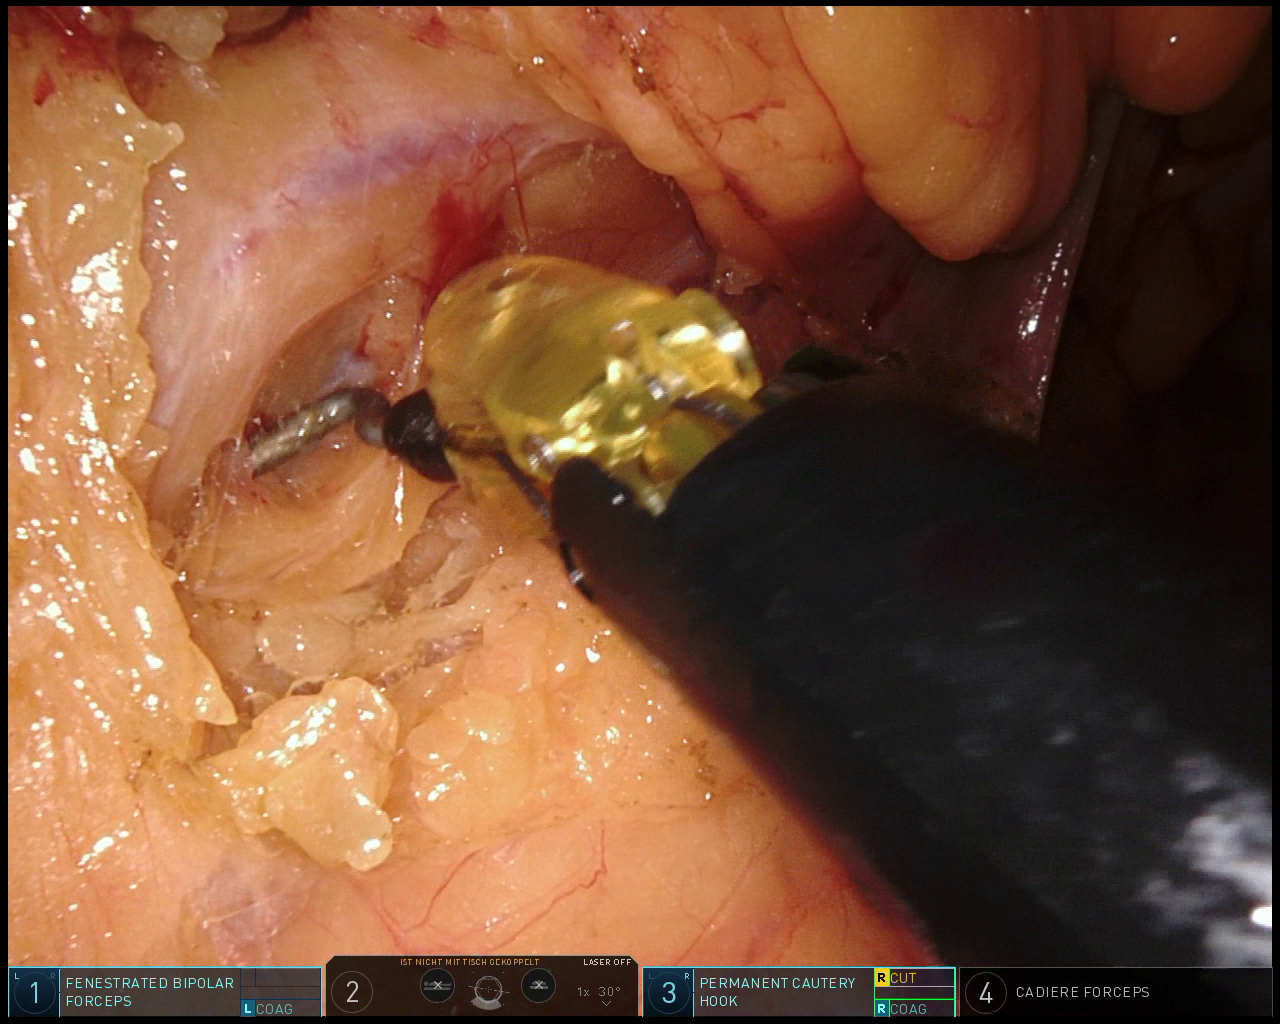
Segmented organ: inferior_mesenteric_artery
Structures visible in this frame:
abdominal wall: no
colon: yes
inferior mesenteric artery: yes
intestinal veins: no
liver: no
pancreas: no
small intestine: no
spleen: no
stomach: no
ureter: no
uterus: no
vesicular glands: no